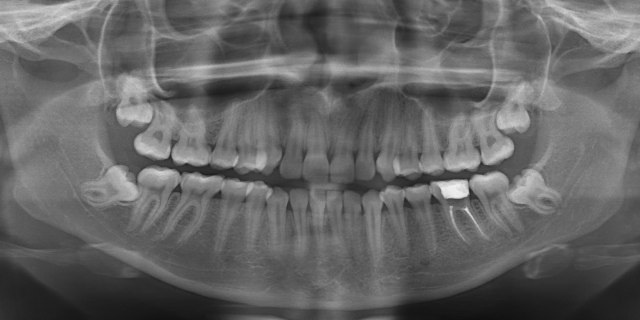
adult